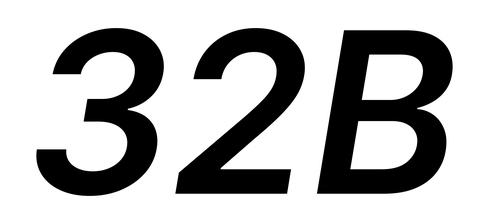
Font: Inter-Italic_SemiBold_Italic